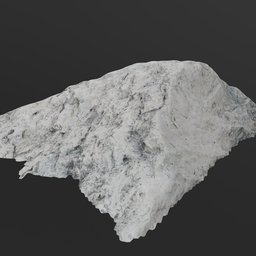
Label: nature